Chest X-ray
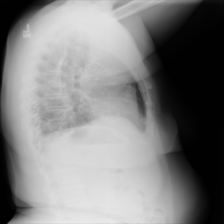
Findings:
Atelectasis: negative
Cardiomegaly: negative
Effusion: negative
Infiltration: negative
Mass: negative
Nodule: negative
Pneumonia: negative
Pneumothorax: negative
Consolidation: negative
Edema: negative
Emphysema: negative
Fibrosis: positive
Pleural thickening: negative
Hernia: negative